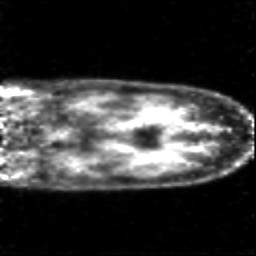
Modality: PET
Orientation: coronal
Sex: female
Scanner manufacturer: siemens